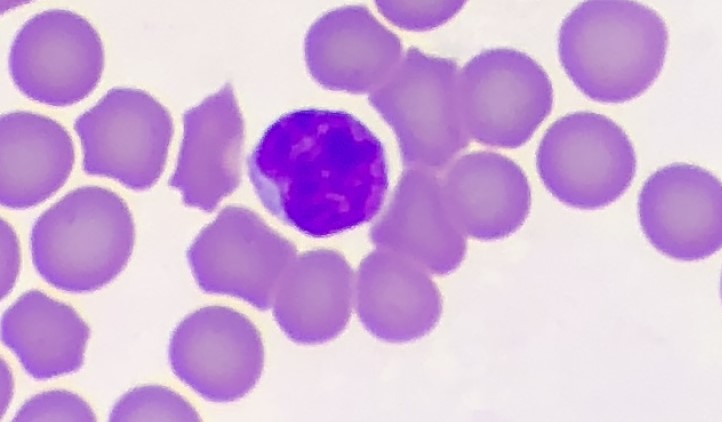
White blood cell type: Lymphocyte